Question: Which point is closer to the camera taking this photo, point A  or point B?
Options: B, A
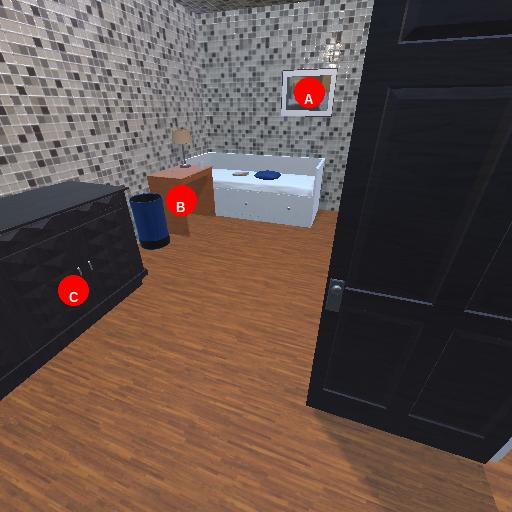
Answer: B